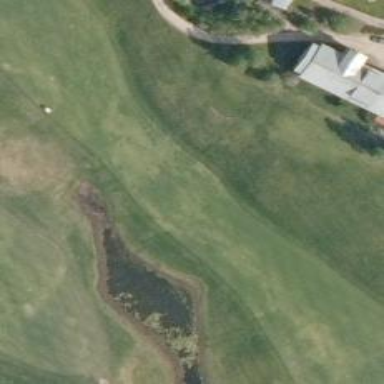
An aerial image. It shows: Golf fairway surrounded by grass.